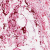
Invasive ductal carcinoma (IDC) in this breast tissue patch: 0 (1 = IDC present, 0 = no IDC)